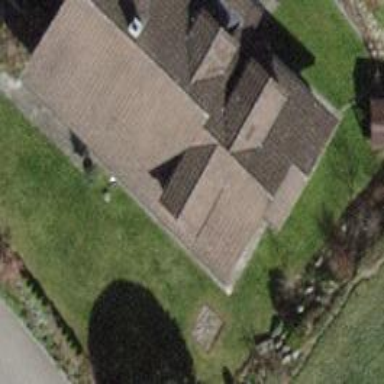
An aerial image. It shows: Building with tile roof.